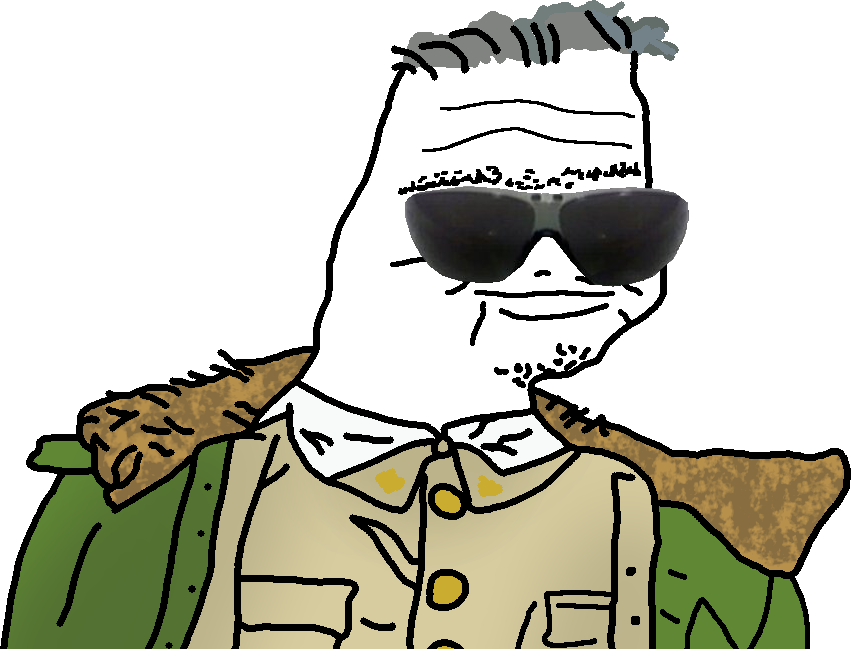
Label: 5_Boomer